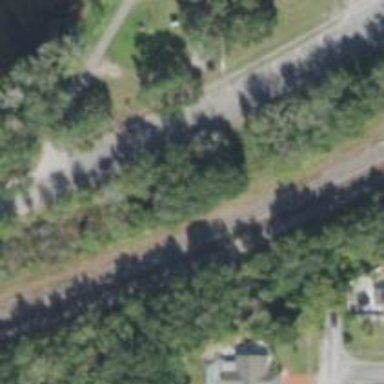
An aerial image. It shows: Railway siding with rails.